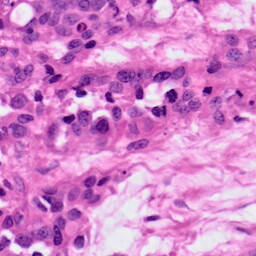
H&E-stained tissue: Ovarian